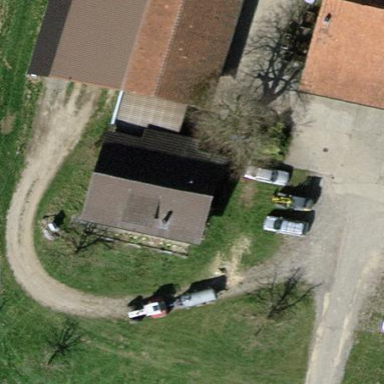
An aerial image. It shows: Farm building with gabled roof.